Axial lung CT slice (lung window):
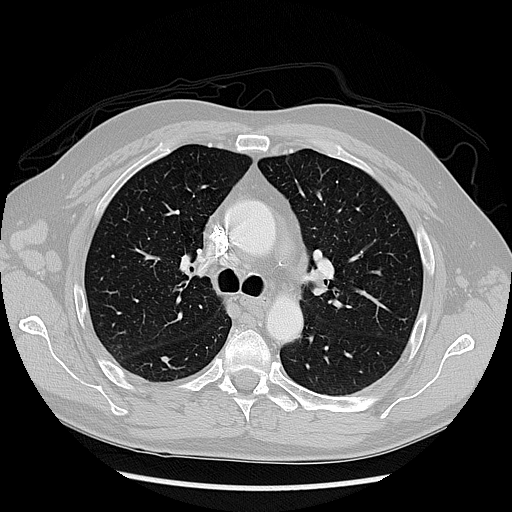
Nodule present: yes
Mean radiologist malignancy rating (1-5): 2